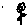
Label: flower